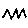
Label: zigzag